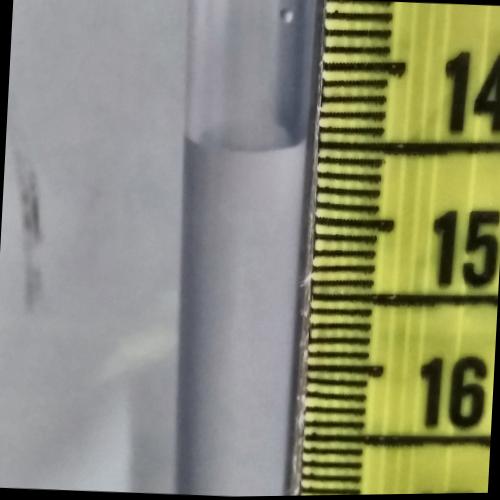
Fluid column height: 14.5 cm